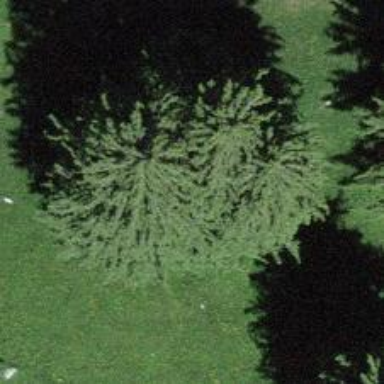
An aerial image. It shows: Single tag "natural: tree."